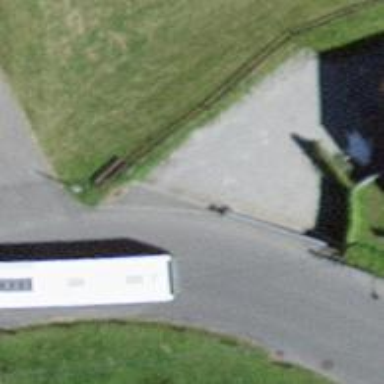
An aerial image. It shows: Bus stop with platform for public transport.